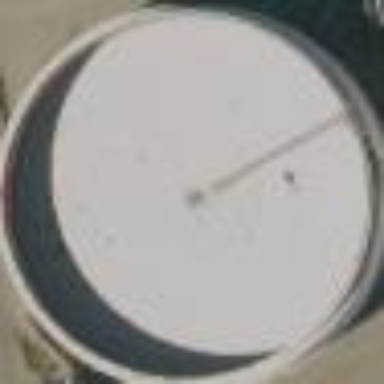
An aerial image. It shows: Building with storage tank.